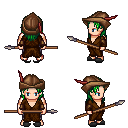
a pixel art fantasy rpg character, male body template, human, light skin, brown robe, metal pants, green long hairstyle, leather cap, cloth bracers, gray slippers, spear, four views (front, back, left, right), 2x2 character sprite sheet, small pixel art, hard edges, no anti-aliasing